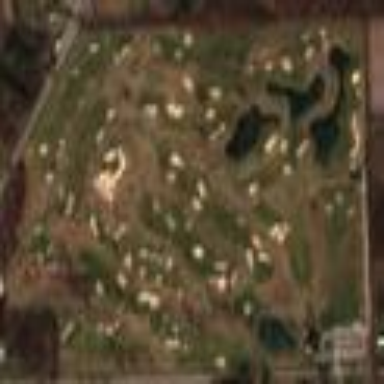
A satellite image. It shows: Golf course.